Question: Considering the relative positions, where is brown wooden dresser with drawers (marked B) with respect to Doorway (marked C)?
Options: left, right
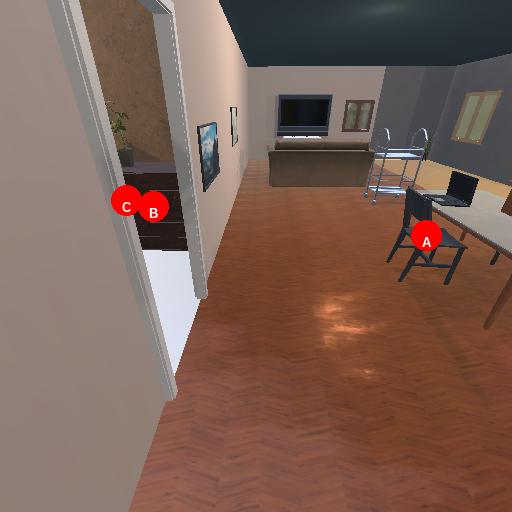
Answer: left